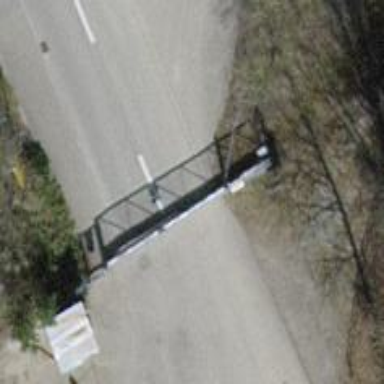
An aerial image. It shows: Gate.